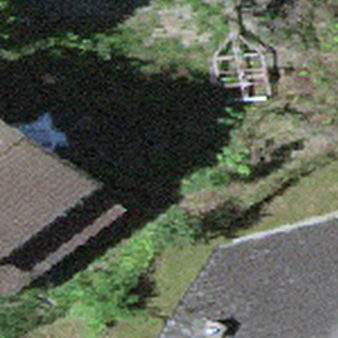
Label: other